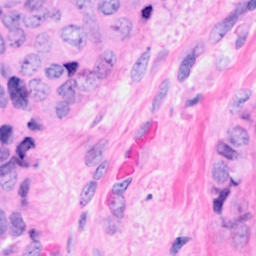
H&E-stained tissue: Breast